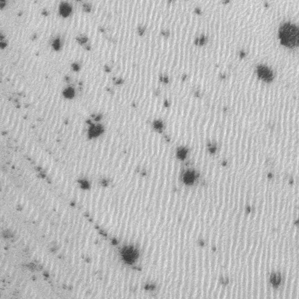
Label: frost